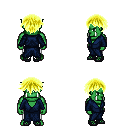
a pixel art fantasy rpg character, male body template, orc, green skin, blue robe, white pants, gold short bangs hairstyle, ghillies, four views (front, back, left, right), 2x2 character sprite sheet, small pixel art, hard edges, no anti-aliasing